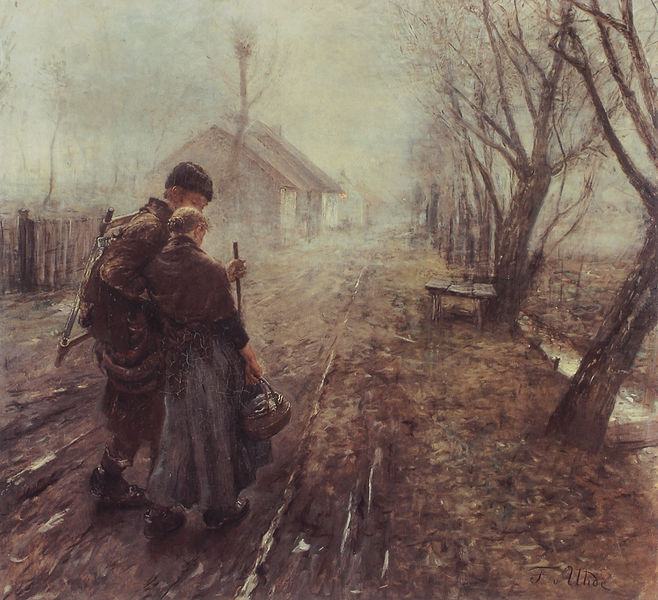
Titel: Schwerer Gang (Der Gang nach Betlehem - Es ist nicht mehr weit zur Herberge)
Künstler: Fritz von Uhde
Institution: München, Bayrische Staatsgemäldesammlungen, Neue Pinakothek
Schlagwörter: blau, gemälde, himmel, mann, wasser, wolken, bäume, fluss, menschen, braun, frau, kleid, schwarz, weiss, haus, tuch, weg, zaun, mensch, bach, häuser, kanal, paar, russland, schwer, spuren, dorf, nebel, winter, bank, steg, gerade, korb, schwanger, gang, par, wagenspuren, fellmütze, maria